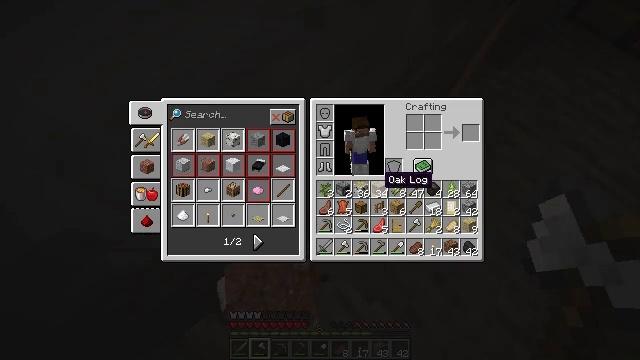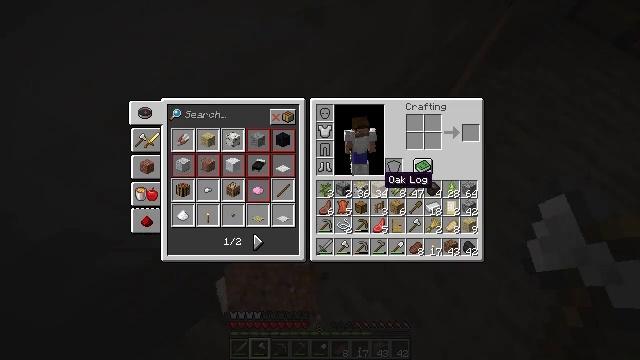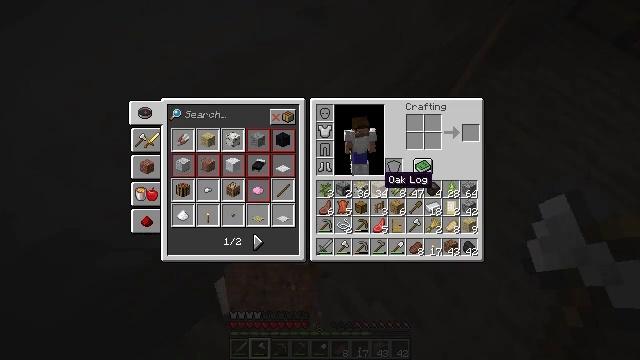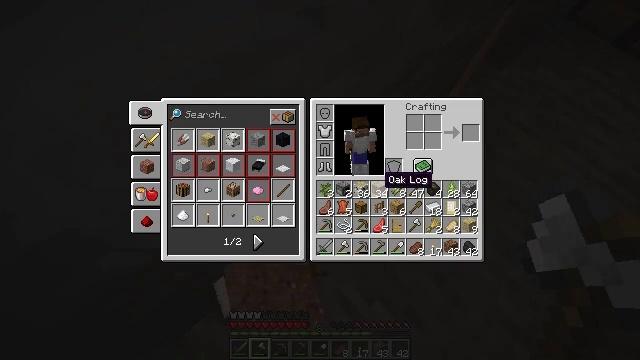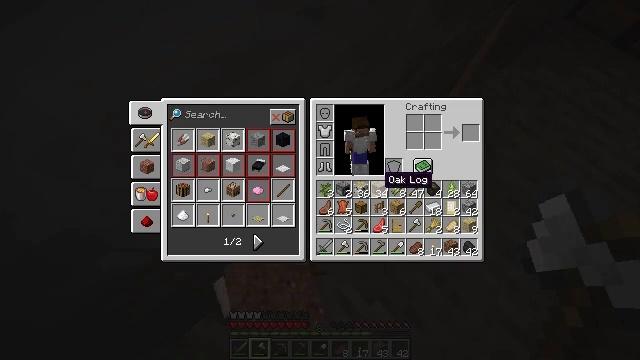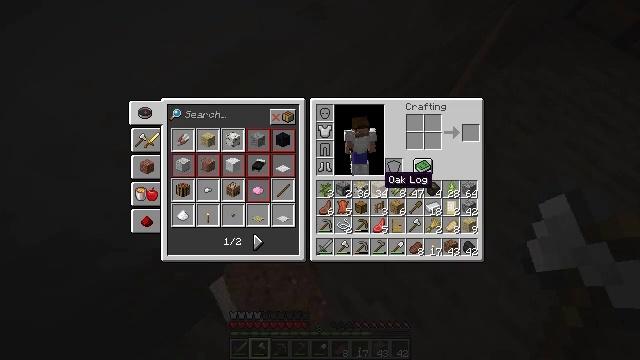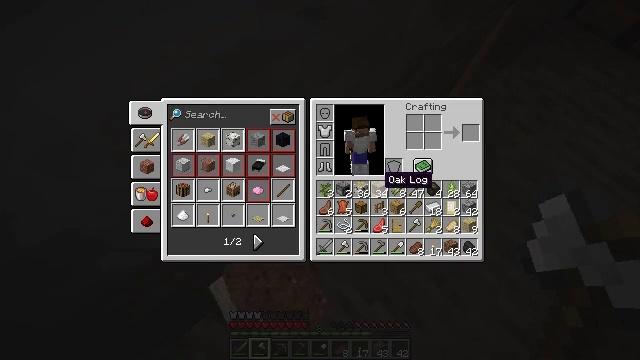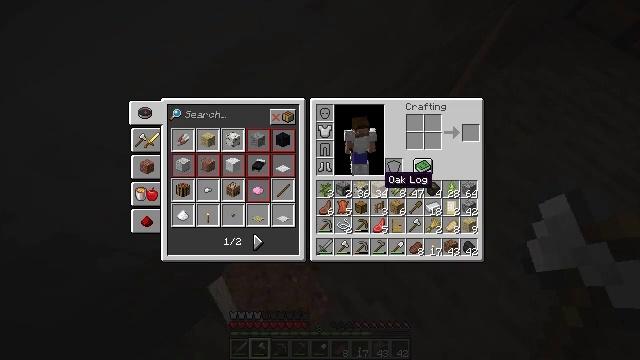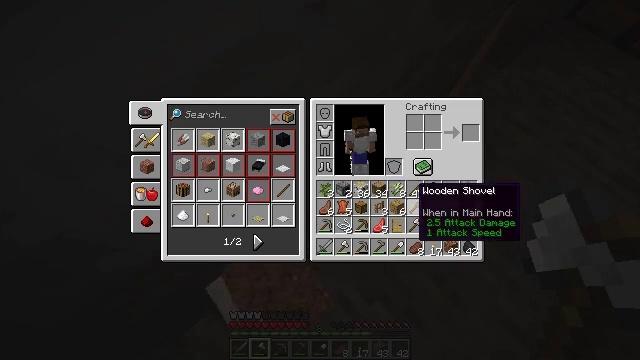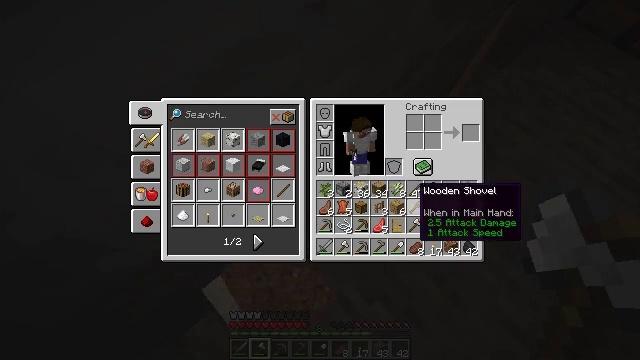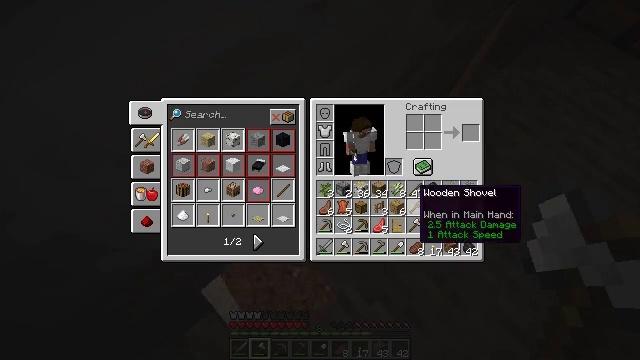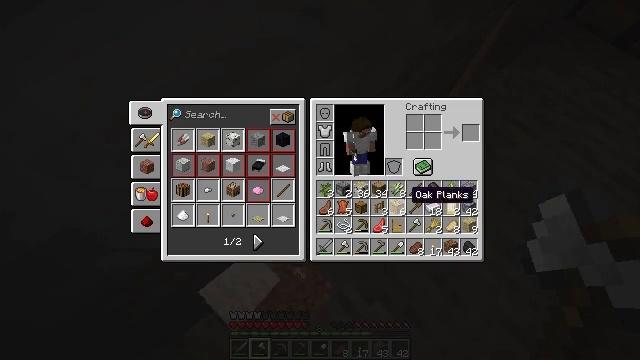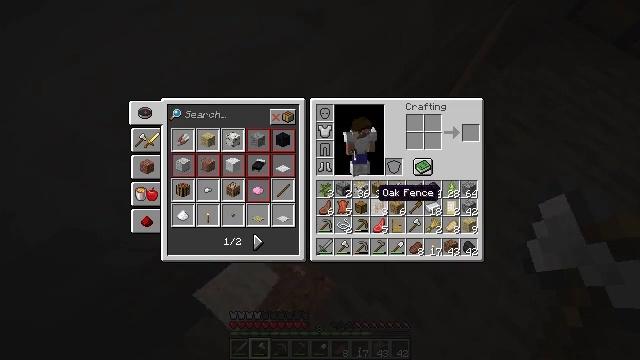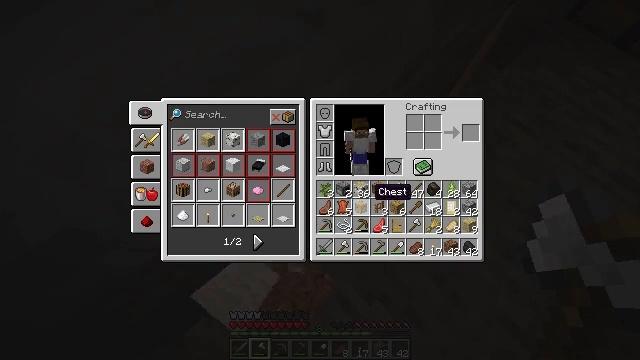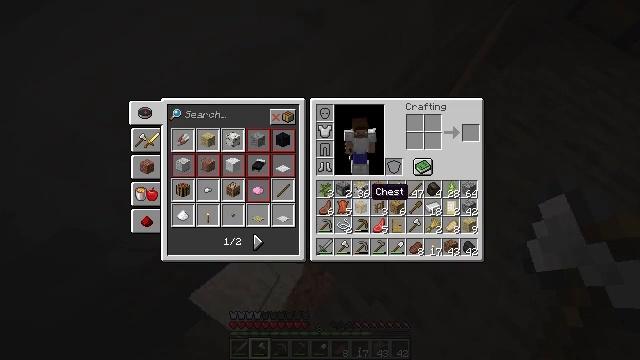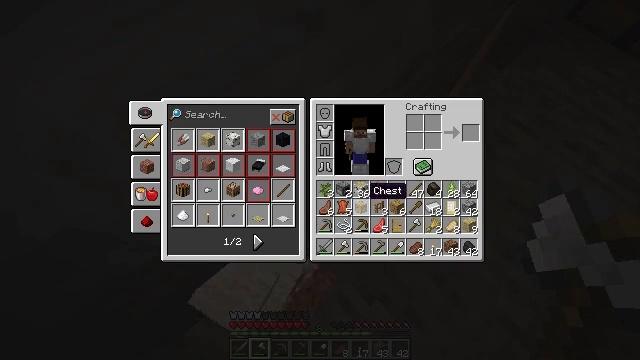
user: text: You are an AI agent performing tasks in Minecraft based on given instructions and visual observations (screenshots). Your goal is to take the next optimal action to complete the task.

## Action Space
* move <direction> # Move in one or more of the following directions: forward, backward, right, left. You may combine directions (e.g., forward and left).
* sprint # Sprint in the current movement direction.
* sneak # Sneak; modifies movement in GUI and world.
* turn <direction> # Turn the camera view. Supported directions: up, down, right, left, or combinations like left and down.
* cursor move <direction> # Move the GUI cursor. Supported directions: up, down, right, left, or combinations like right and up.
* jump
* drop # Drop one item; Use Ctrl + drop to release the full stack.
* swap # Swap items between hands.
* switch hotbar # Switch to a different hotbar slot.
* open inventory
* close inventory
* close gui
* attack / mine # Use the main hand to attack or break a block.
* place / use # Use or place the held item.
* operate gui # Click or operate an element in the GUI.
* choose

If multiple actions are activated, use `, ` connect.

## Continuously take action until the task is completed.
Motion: motion action
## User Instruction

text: Remove a cooked porkchop from the inventory.
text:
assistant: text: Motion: no_op
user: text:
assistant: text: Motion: no_op
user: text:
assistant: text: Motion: no_op
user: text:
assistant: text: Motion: no_op
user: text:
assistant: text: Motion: no_op
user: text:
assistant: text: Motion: no_op
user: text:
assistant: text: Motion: no_op
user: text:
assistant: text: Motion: cursor move right and down
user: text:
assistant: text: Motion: no_op
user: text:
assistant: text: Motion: no_op
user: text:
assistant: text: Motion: cursor move left
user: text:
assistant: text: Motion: cursor move left
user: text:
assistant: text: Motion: no_op
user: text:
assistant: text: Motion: no_op
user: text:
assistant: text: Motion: no_op
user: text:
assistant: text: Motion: no_op
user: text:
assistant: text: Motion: no_op
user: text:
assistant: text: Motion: operate gui
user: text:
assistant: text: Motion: operate gui
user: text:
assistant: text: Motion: operate gui
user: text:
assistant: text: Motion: no_op
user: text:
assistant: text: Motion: no_op
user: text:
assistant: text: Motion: no_op
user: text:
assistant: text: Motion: no_op
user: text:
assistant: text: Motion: no_op
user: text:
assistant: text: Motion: no_op
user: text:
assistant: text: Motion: no_op
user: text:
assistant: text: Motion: no_op
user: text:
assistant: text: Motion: cursor move right and down
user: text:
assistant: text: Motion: cursor move right and down